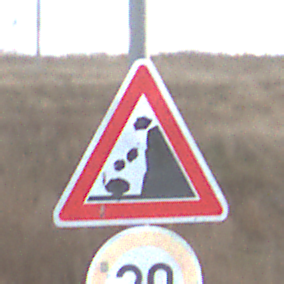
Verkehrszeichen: SteinschlagRechts
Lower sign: Geschwindigkeit30
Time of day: SunriseSunset
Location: Outdoor (RoadRail)
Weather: PartlyCloudy
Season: NotSpecified
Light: Natural